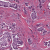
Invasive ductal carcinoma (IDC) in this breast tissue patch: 1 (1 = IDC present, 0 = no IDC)